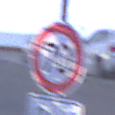
Verkehrszeichen: Geschwindigkeit70
Zusatzzeichen unten: Entfernungsangaben2
Umgebung: Outdoor, Urban
Tageszeit: SunriseSunset
Wetter: Overcast
Licht: Natural
Jahreszeit: NotSpecified
Kontrast: LowContrast